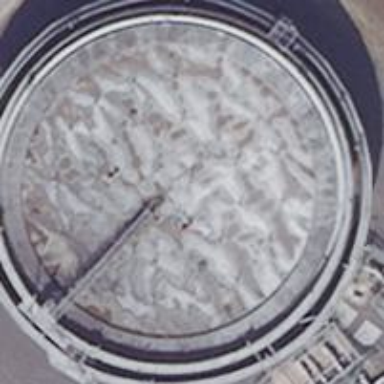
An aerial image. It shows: Storage tank that is man-made.